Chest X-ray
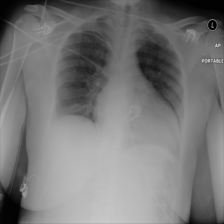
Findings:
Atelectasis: negative
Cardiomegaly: negative
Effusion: negative
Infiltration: negative
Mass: negative
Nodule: negative
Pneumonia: negative
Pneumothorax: negative
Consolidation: negative
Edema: negative
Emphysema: negative
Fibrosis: negative
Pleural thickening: negative
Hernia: negative